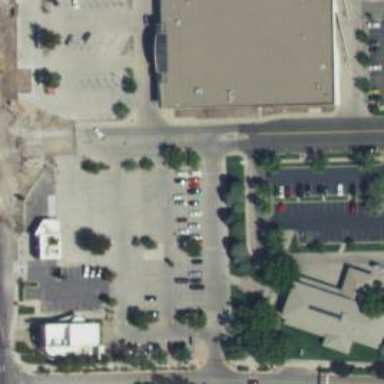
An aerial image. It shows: Parking space.